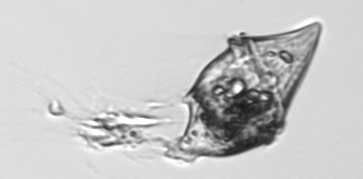
Label: Gyrodinium